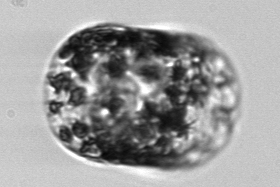
Label: Guinardia_flaccida